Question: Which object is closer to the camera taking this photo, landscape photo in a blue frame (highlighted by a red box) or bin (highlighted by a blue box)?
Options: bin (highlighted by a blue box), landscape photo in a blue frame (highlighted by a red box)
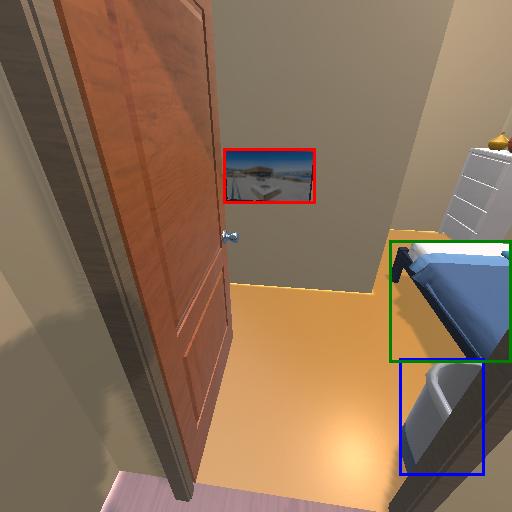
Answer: bin (highlighted by a blue box)